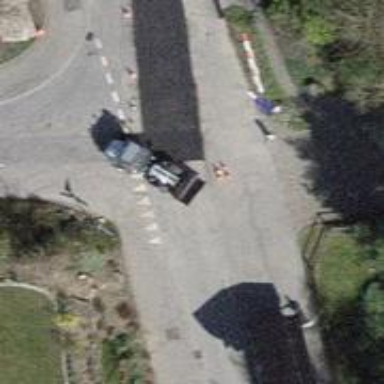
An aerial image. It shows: Road with "give way" sign.